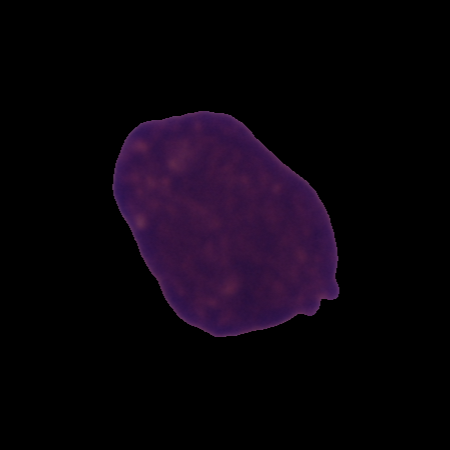
Label: cancer